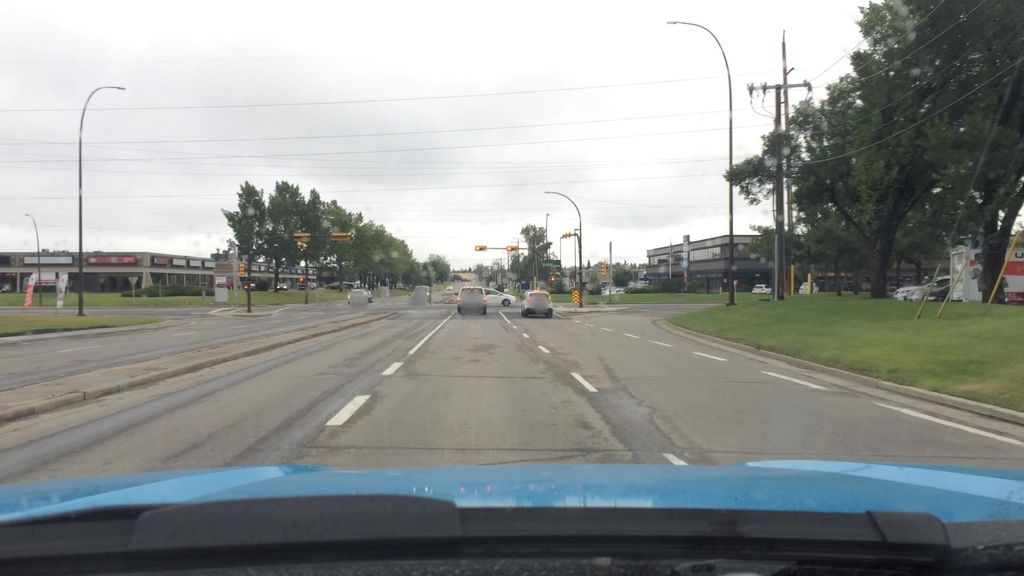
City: calgary